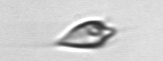
Label: Oxytoxum